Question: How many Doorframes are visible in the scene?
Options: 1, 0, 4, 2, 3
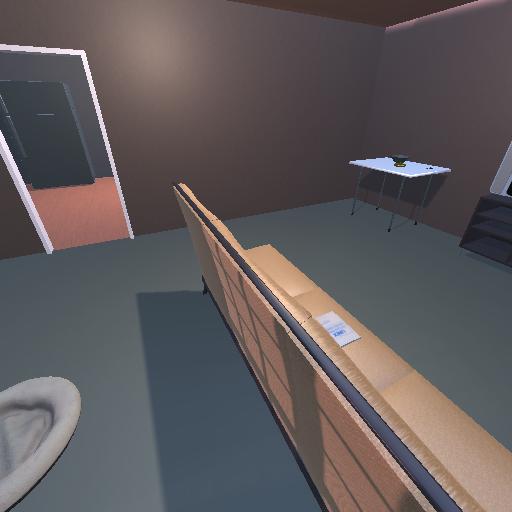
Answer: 1